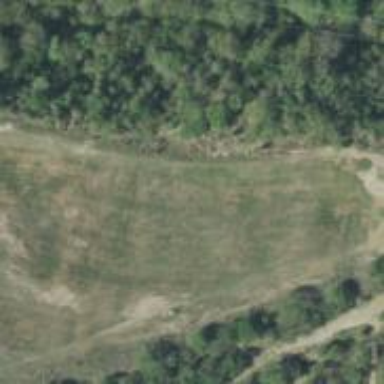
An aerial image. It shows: Disc golf hole.